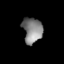
Tissue: lung
Cell type: Myeloid cells
Senescence score: 0.6983
Nuclear area (px): 486
Mean DAPI intensity: 131.646